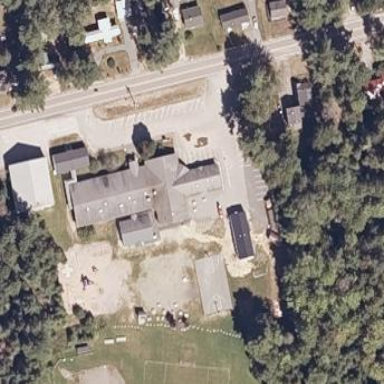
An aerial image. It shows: School building with school amenities.